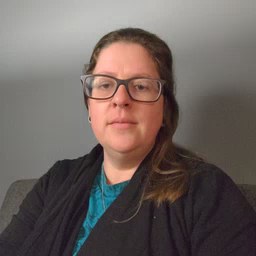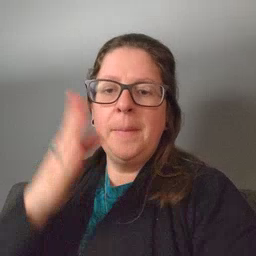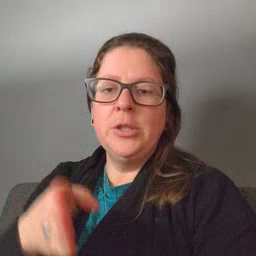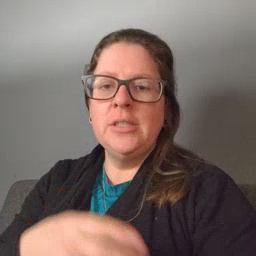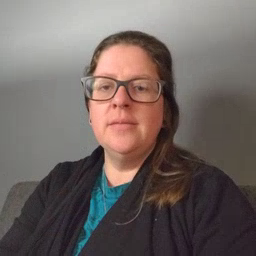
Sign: person